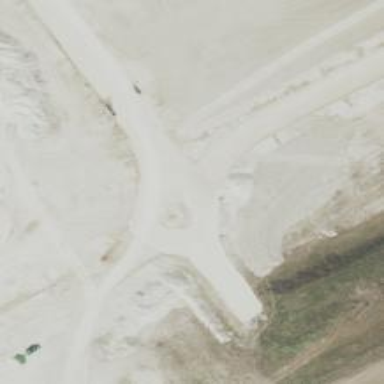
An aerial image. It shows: Mini roundabout on the road.